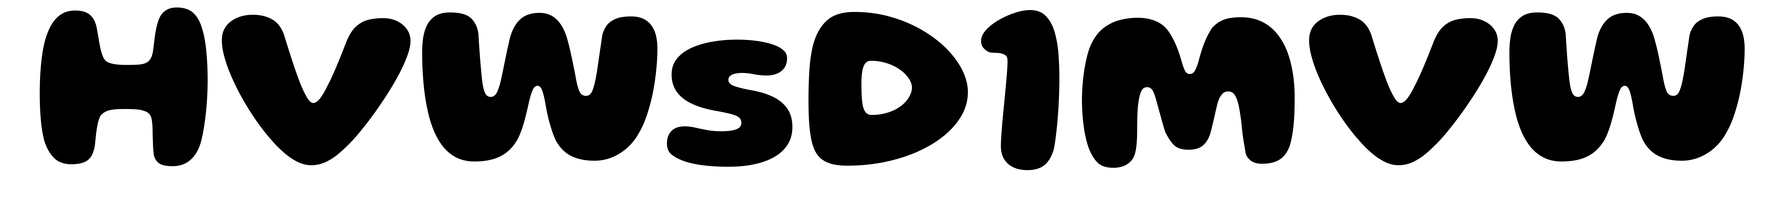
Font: Gluten_Bold